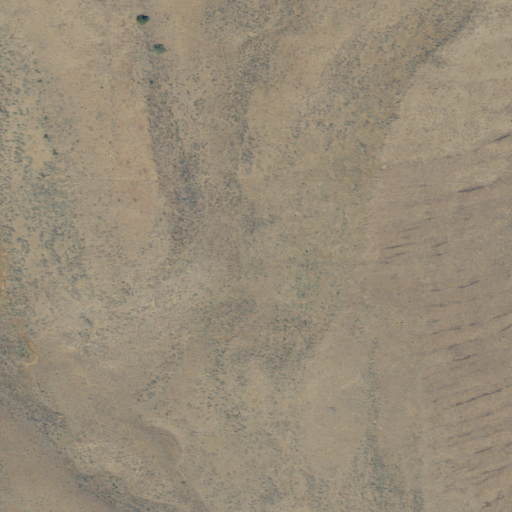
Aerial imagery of depression(s) in Oregon named Log Creek Basin containing shrub and grassland